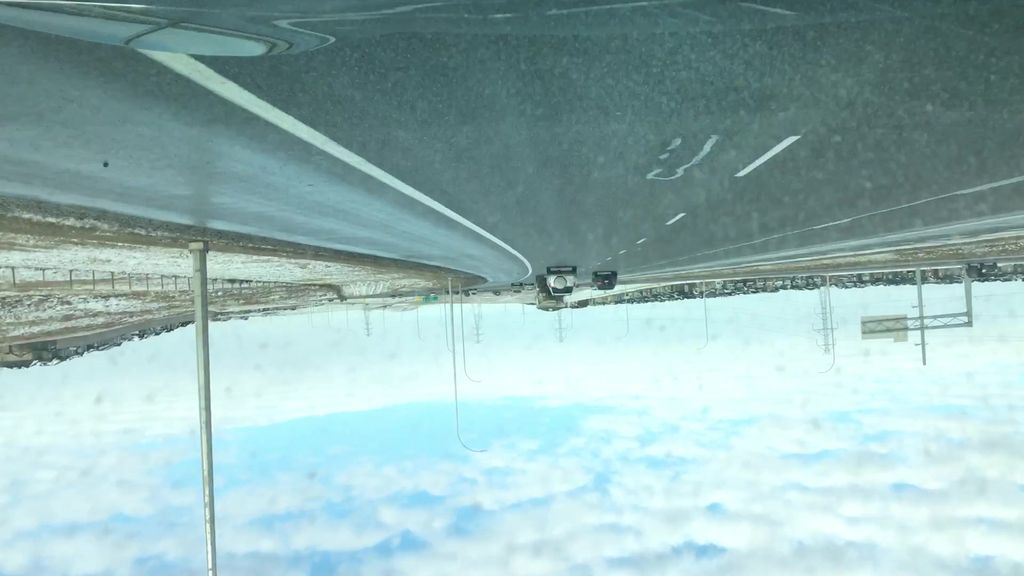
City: calgary